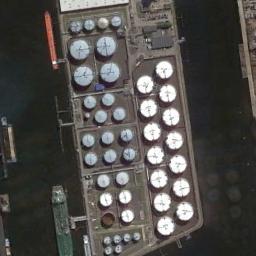
Label: storage tanks